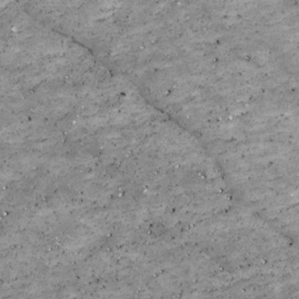
Label: non_frost